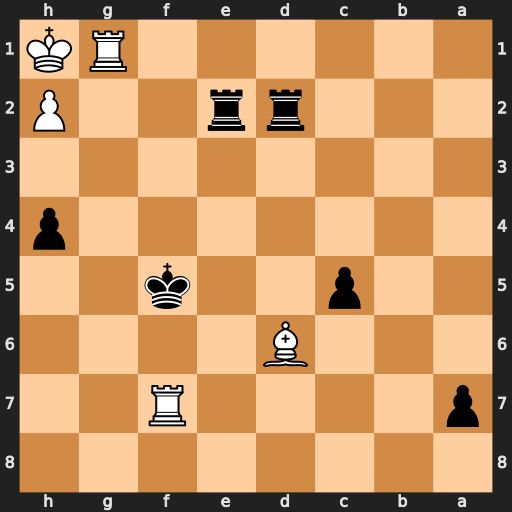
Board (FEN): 8/p4R2/3B4/2p2k2/7p/8/3rr2P/6RK
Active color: b
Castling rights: -
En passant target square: -
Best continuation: Ke6 Bf4 Kxf7 Bxd2 Rxd2